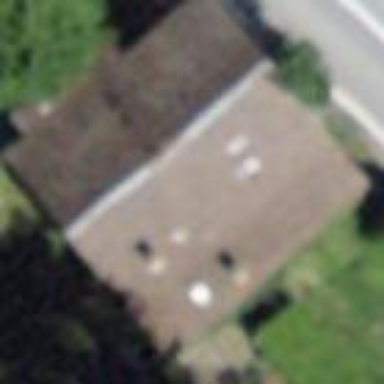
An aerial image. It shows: Detached building.